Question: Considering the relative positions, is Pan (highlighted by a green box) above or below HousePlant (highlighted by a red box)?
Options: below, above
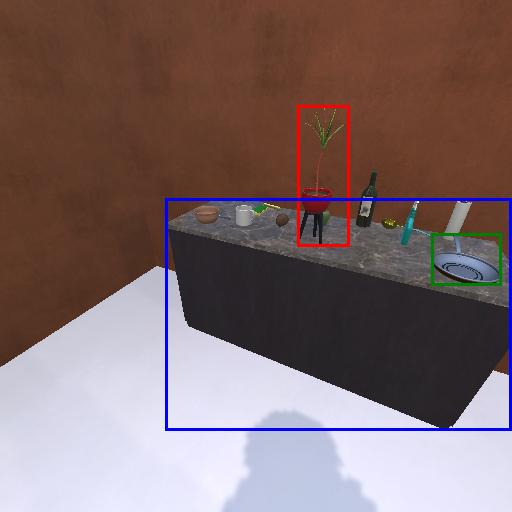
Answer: below